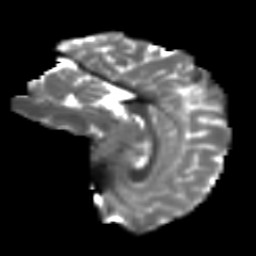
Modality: T2w
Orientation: sagittal
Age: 14
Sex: female
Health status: ill
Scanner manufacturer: ge
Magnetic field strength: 3 T
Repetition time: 6.752 s
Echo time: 0.079 s